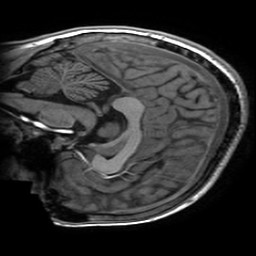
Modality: T1w
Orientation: sagittal
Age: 30
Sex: female
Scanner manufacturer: ge
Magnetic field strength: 3 T
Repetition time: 0.00724 s
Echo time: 0.0027 s